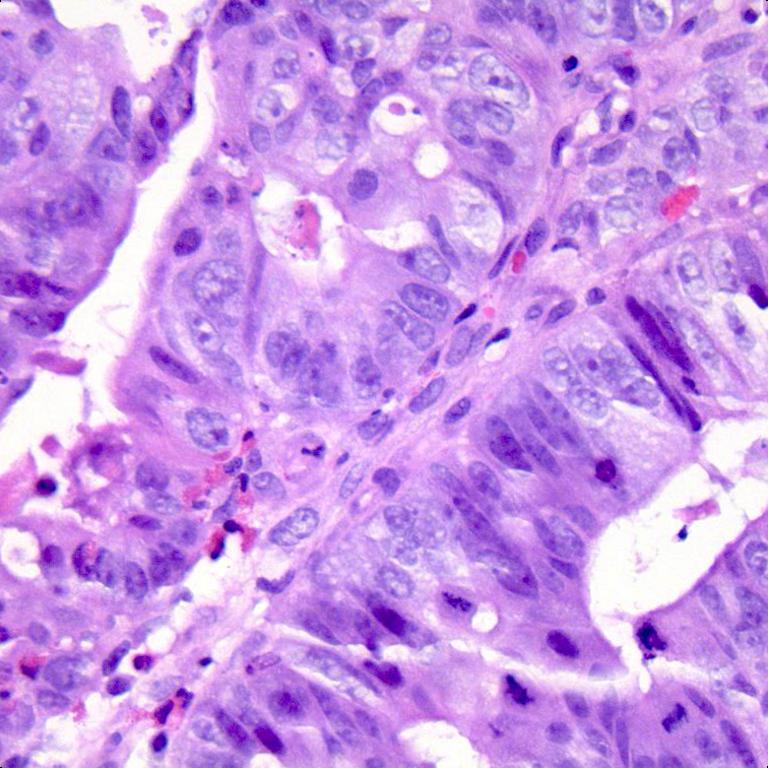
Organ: colon
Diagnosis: adenocarcinomas